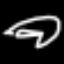
Label: squiggle